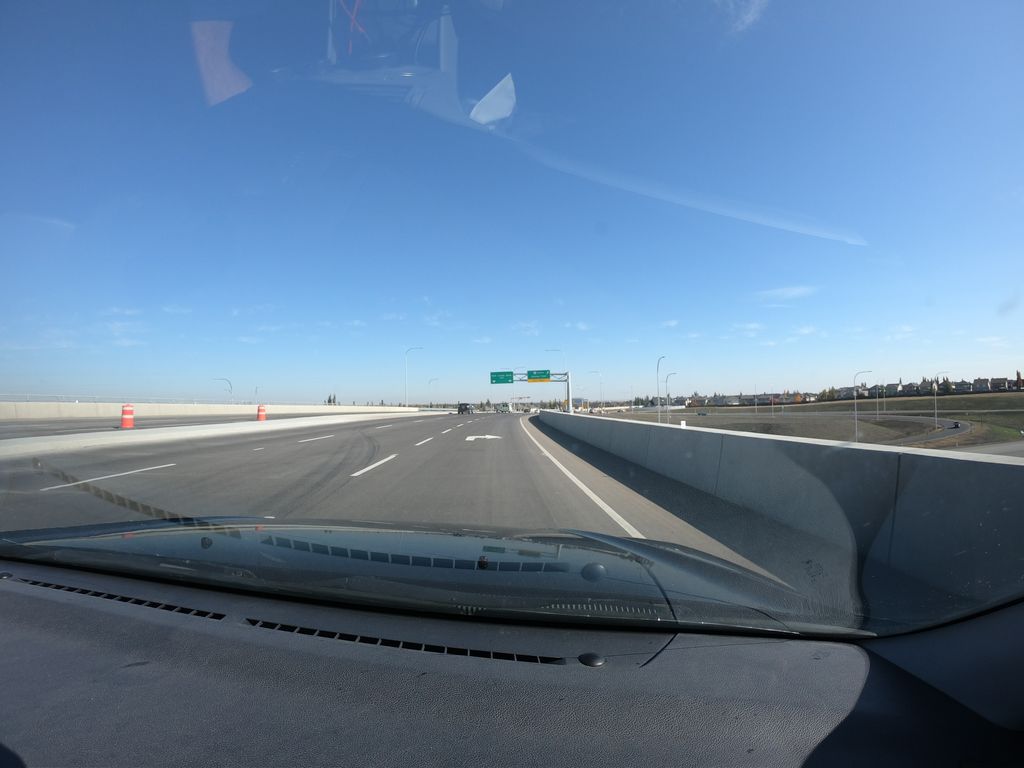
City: calgary